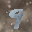
Label: 9